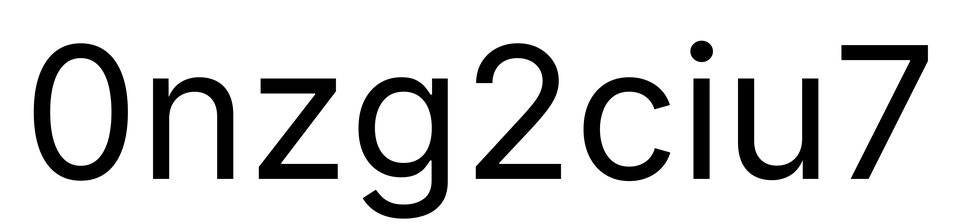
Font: Inter_Regular